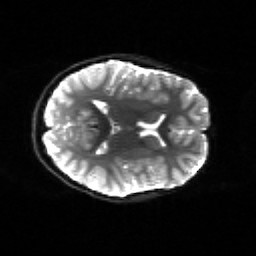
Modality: sbref
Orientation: axial
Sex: female
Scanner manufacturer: siemens
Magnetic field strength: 3 T
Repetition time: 5 s
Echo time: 0.071 s